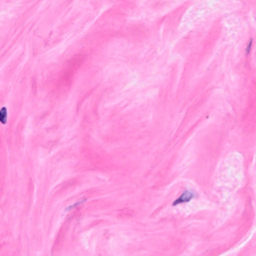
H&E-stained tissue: Breast